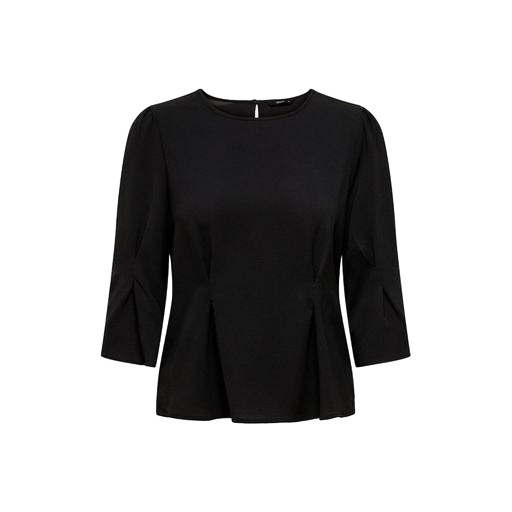
black three-quarter-sleeve top only macy, black women's pleated blouse, pleated blouse, white background